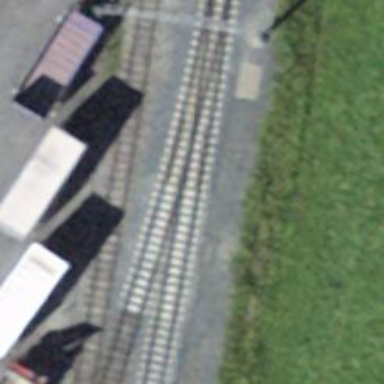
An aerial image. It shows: Narrow-gauge railway siding with electrified contact lines.